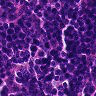
Metastatic tissue present: no